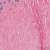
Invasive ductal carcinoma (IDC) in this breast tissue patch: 1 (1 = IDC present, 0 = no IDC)